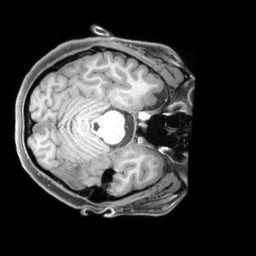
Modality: T1w
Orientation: axial
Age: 27
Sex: female
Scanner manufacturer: siemens
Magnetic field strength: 3 T
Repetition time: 1.97 s
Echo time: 0.00206 s